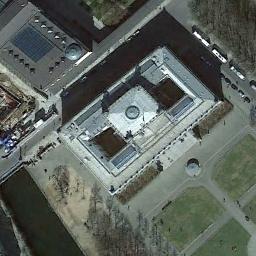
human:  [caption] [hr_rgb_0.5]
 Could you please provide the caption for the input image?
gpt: The ring church with a pointed tower is surrounded by some roads .

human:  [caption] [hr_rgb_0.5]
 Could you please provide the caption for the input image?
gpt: A church with a rectangular white roof, Surrounded by several buildings and roads and trees and lawns .

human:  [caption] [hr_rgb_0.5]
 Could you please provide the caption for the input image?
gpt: There is a church on the open place .

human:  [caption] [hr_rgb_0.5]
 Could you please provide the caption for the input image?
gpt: This is a church with four green lawns in front of it .

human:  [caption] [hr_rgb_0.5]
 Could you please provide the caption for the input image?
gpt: There are many cars on the road near the church .